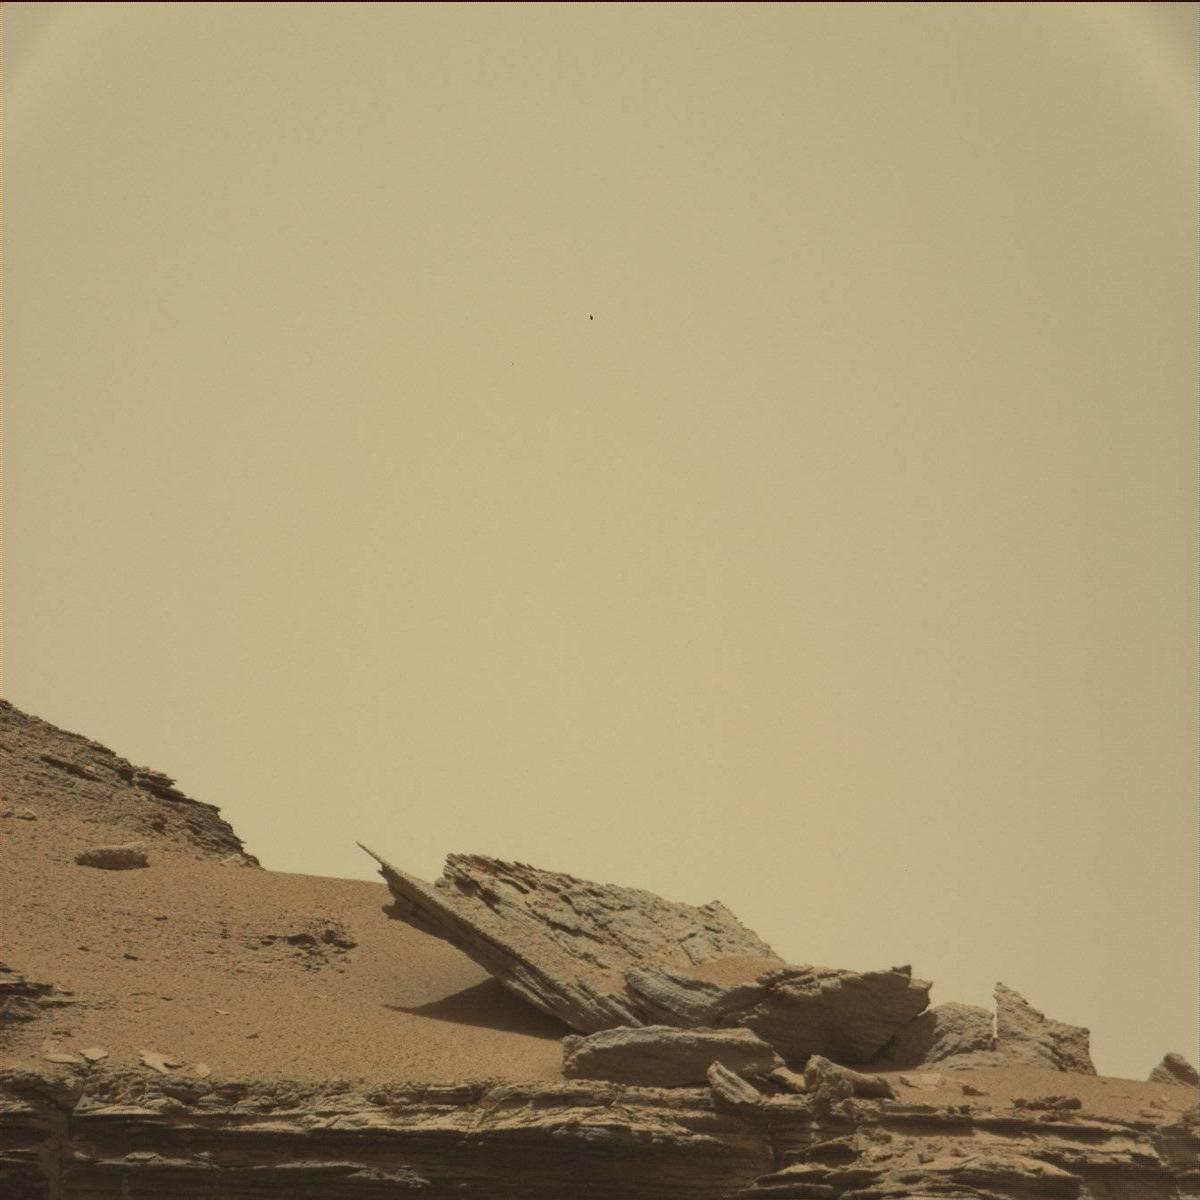
Terrain classes present: Bedrock, Sand / Soil, Sky